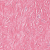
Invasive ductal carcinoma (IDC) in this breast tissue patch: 0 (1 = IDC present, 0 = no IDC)